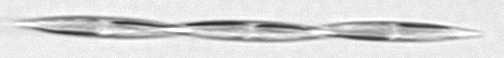
Label: Pseudo-nitzschia